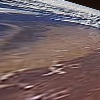
Label: land